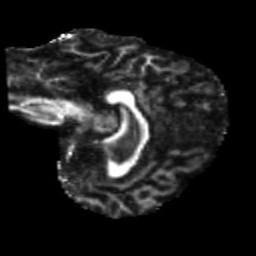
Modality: FA
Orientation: sagittal
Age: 57
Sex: female
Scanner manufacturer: siemens
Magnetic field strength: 3 T
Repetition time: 5.25 s
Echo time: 0.08 s